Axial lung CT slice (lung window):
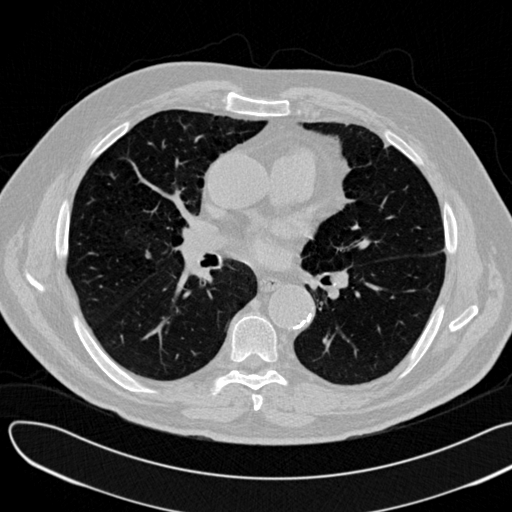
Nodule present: yes
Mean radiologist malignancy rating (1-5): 3